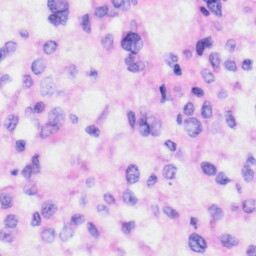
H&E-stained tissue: Liver